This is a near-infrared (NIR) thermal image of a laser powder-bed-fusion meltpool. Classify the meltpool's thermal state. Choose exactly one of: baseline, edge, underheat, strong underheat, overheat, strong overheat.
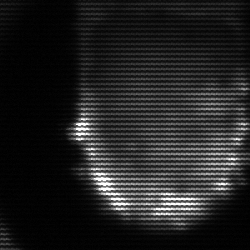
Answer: baseline